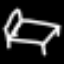
Label: bed